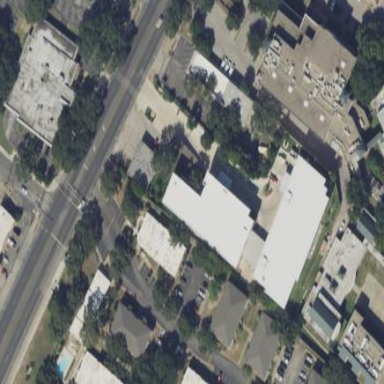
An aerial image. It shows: Building that is motorcycle shop.